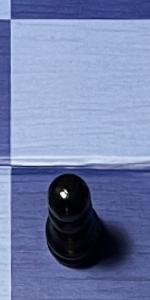
Label: Pawn_Black